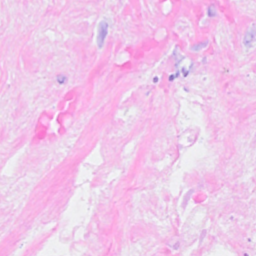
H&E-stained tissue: Breast